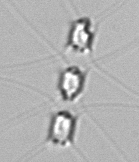
Label: Chaetoceros_didymus